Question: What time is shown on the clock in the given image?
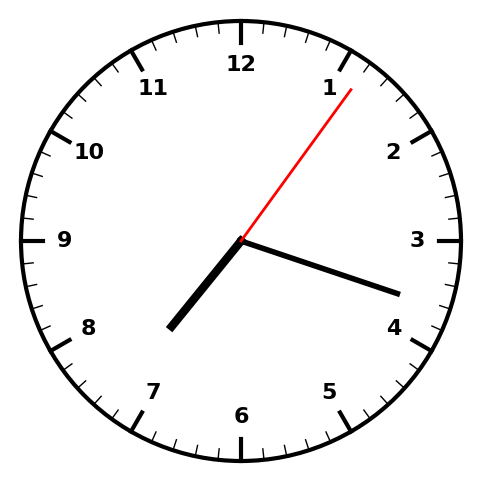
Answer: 07:18:06